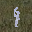
Label: 4